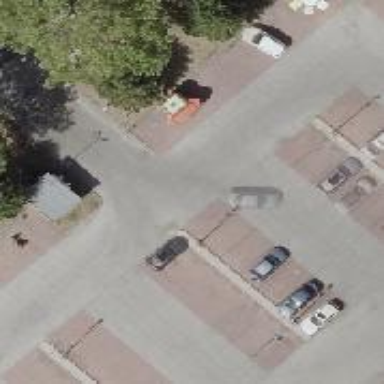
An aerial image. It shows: Parking aisle designated as service road.